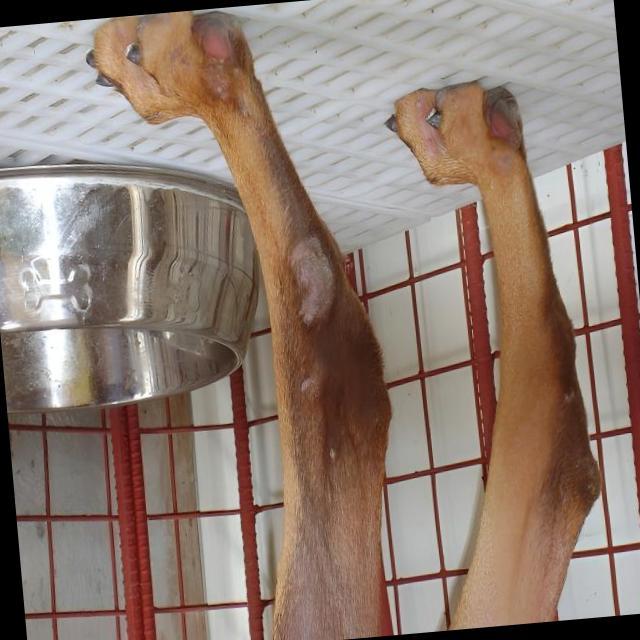
Canine dermatitis — inflammation of the skin presenting with erythema, pruritus, papules, and excoriation. May be allergic, contact, or atopic in origin.